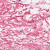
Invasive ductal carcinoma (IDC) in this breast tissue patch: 0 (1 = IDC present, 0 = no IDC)